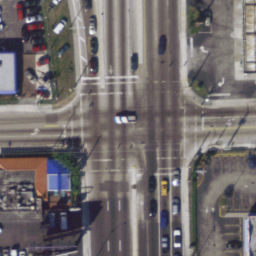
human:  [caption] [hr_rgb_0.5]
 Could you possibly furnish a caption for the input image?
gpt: An intersection only with some houses and plants at the corners .

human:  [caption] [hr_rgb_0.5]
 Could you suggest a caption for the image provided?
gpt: An intersection with some houses and plants at the corners .

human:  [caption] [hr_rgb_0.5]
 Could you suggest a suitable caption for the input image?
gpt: An intersection with two roads vertical to each other .

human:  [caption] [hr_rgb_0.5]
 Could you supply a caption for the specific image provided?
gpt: An intersection with some cars on the road .

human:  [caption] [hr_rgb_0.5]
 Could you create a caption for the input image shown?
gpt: An intersection with two roads vertical to each other .